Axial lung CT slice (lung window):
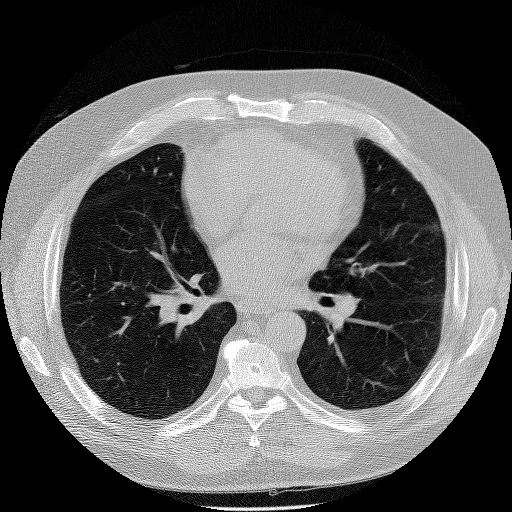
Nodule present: no